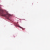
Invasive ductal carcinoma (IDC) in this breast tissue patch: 0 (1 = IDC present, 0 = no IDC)